Question: I've followed the tutorials on how to make Github for Windows work with Bitbucket,
And in some point where you try to login I get this strange bug or anything.
Here's the image:

The problem is I can't click the login button and I have no idea why.
I'm stuck and can't proceed on the tutorial.
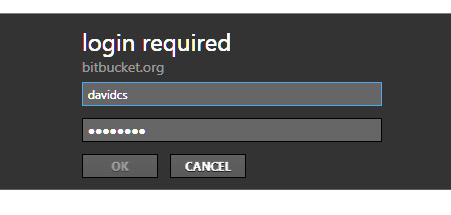
Answer: That login is for using bitbucket with https url (and <URL>.
If the https address doesn't work, <URL> can offer an alternative GUI.
---
But as shown in <URL>, you could also use GitHub for Windows with .
> Make a backup of the ''github_rsa.pub'' SSH public key file.
Copy the contents of 'C:\Users\{user}\.ssh\id_rsa.pub' to this file and save it.- <URL>'- 'C:\Users\{user}.ssh\id_rsa.pub'
---
The one tutorial I have found for using BitBucket repos with https url is <URL>:
> - -
> - - - - - - -